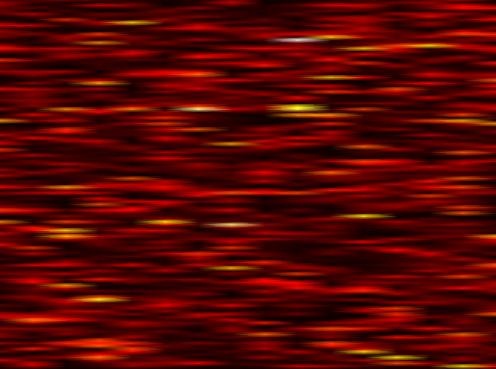
Label: OFDM